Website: bh-photo
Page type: customer-info-address
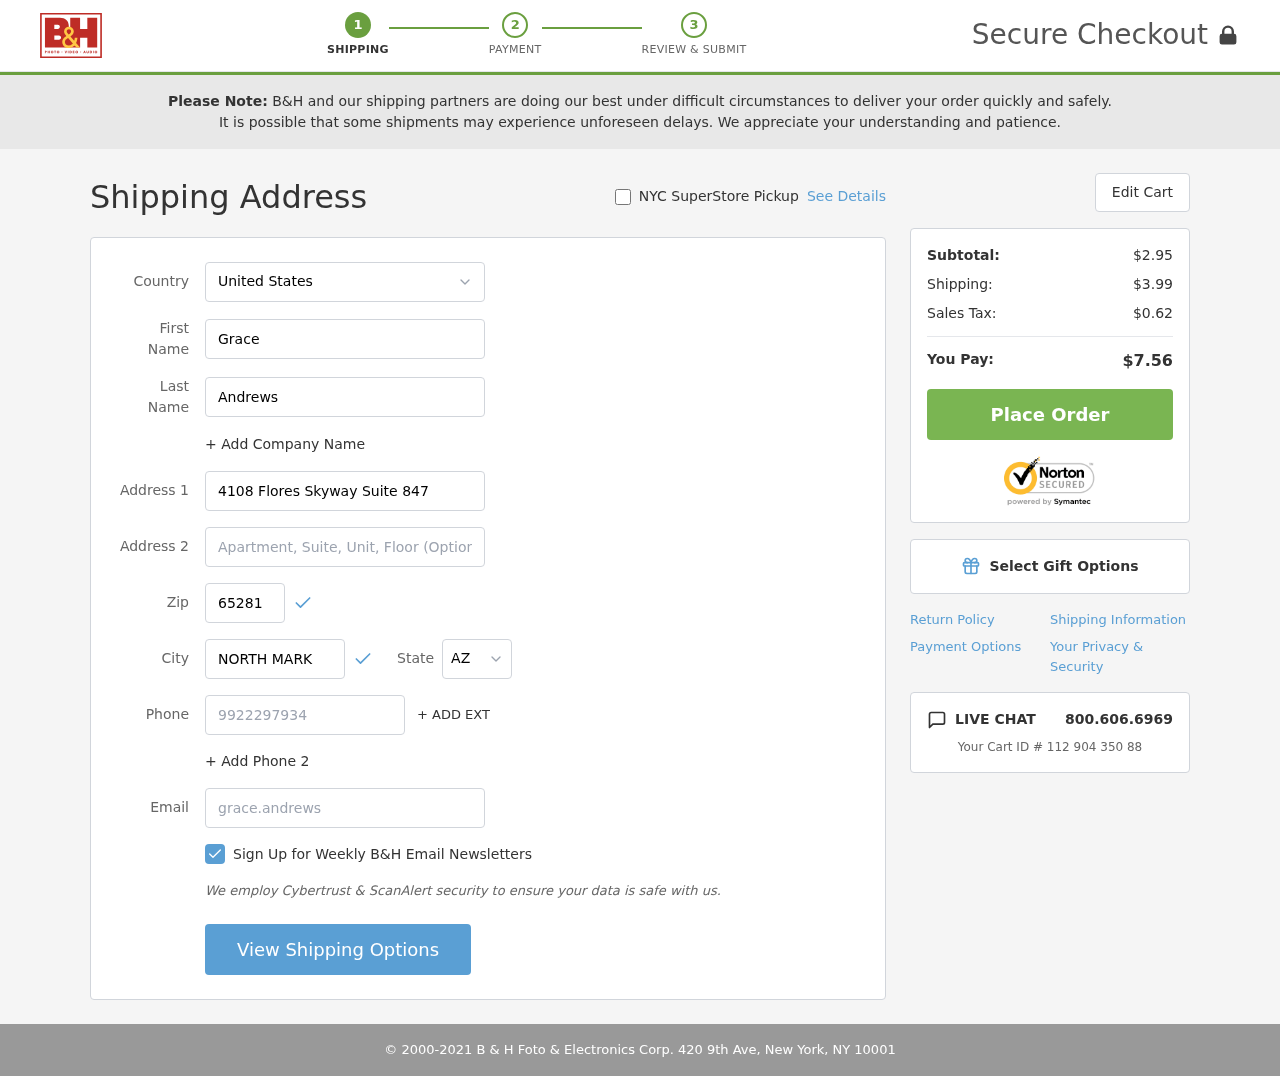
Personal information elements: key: PII_CITY
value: North Mark
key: PII_COUNTRY
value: United States
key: PII_EMAIL
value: grace.andrews@yahoo.com
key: PII_FIRSTNAME
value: Grace
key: PII_LASTNAME
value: Andrews
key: PII_PHONE
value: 9922297934
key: PII_POSTCODE
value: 65281
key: PII_STATE_ABBR
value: AZ
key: PII_STREET
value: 4108 Flores Skyway Suite 847
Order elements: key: ORDER_SUBTOTAL
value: $2.95
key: ORDER_SHIPPING_COST
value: $3.99
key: ORDER_TAX
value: $0.62
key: ORDER_TOTAL
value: $7.56
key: ORDER_ID
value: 112 904 350 88